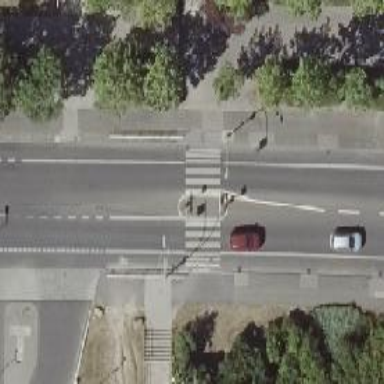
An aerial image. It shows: Footway with asphalt surface. The crossing is zebra crossing with central island.